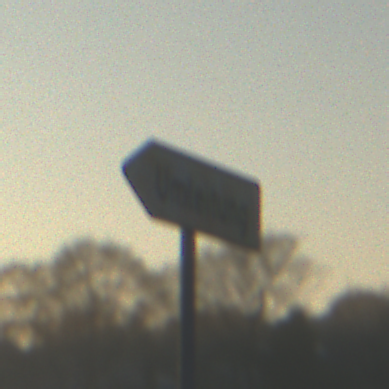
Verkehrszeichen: UmleitungswegweiserLinksweisend
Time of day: Dawn
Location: Outdoor (Nature)
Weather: Clear
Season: NotSpecified
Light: Natural